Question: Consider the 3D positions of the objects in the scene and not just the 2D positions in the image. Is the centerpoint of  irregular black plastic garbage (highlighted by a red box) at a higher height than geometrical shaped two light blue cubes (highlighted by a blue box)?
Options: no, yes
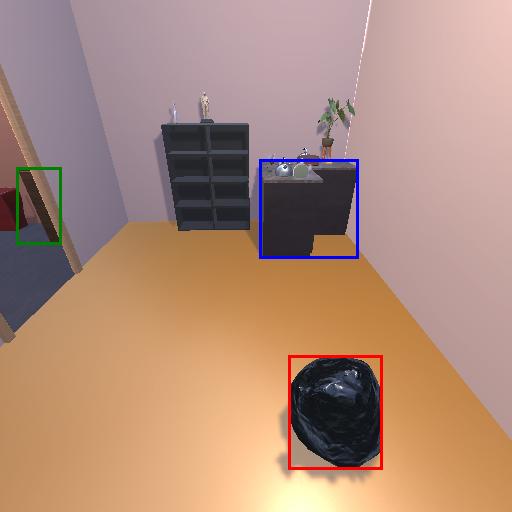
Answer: no